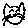
Label: cat